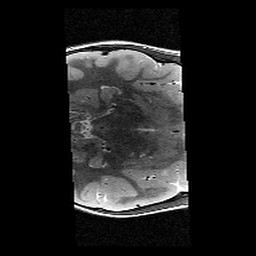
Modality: T2w
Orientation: axial
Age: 11
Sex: female
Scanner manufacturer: siemens
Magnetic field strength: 3 T
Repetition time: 9.23 s
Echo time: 0.067 s